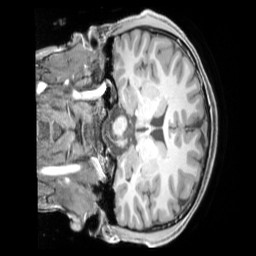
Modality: T1w
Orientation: coronal
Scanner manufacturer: siemens
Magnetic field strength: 3 T
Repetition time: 2.3 s
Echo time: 0.00226 s